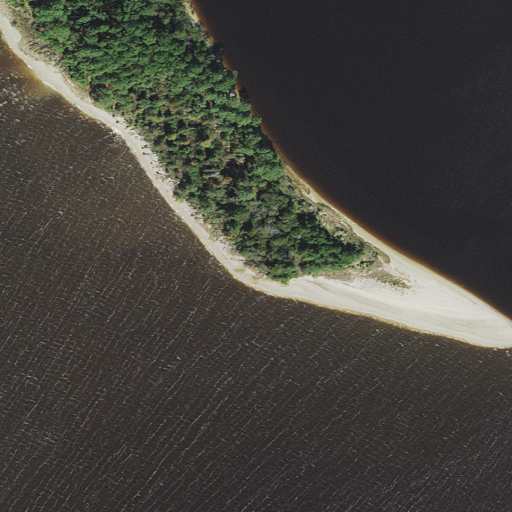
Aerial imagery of cape in Maryland named Williams Point containing open water, evergreen forest, herbaceous wetlands, woody wetlands, barren land, and low intensity development